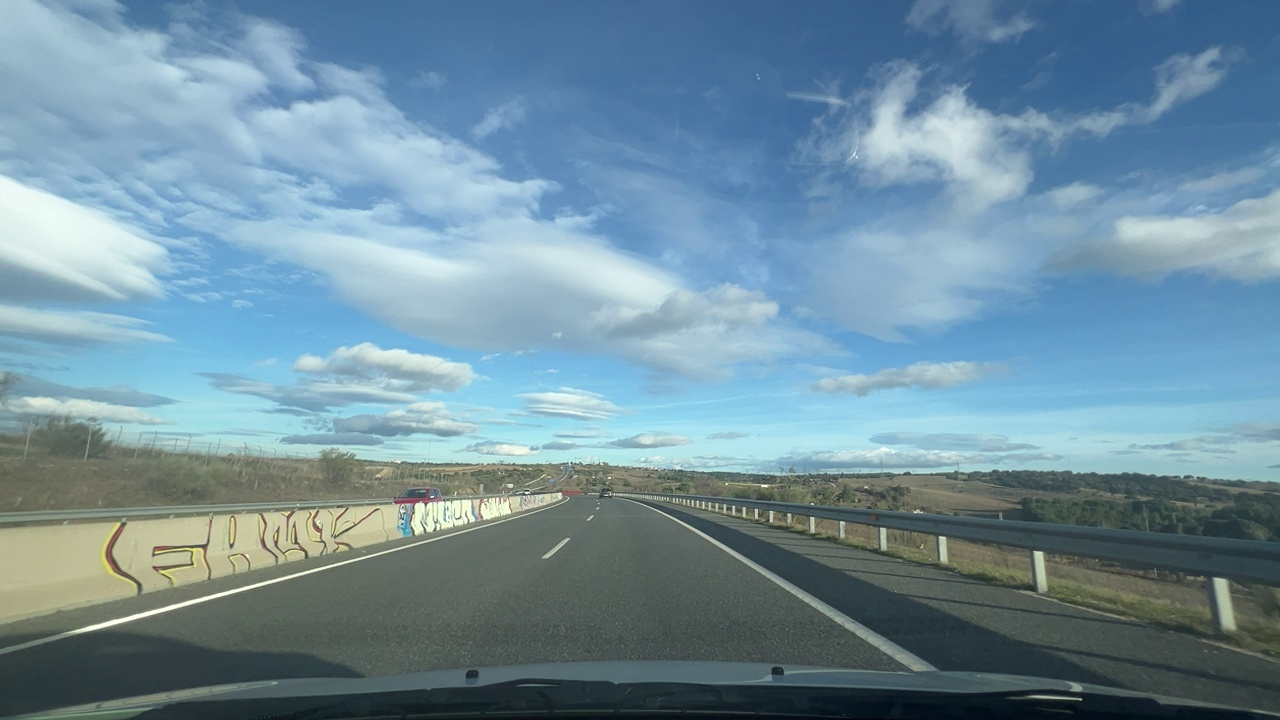
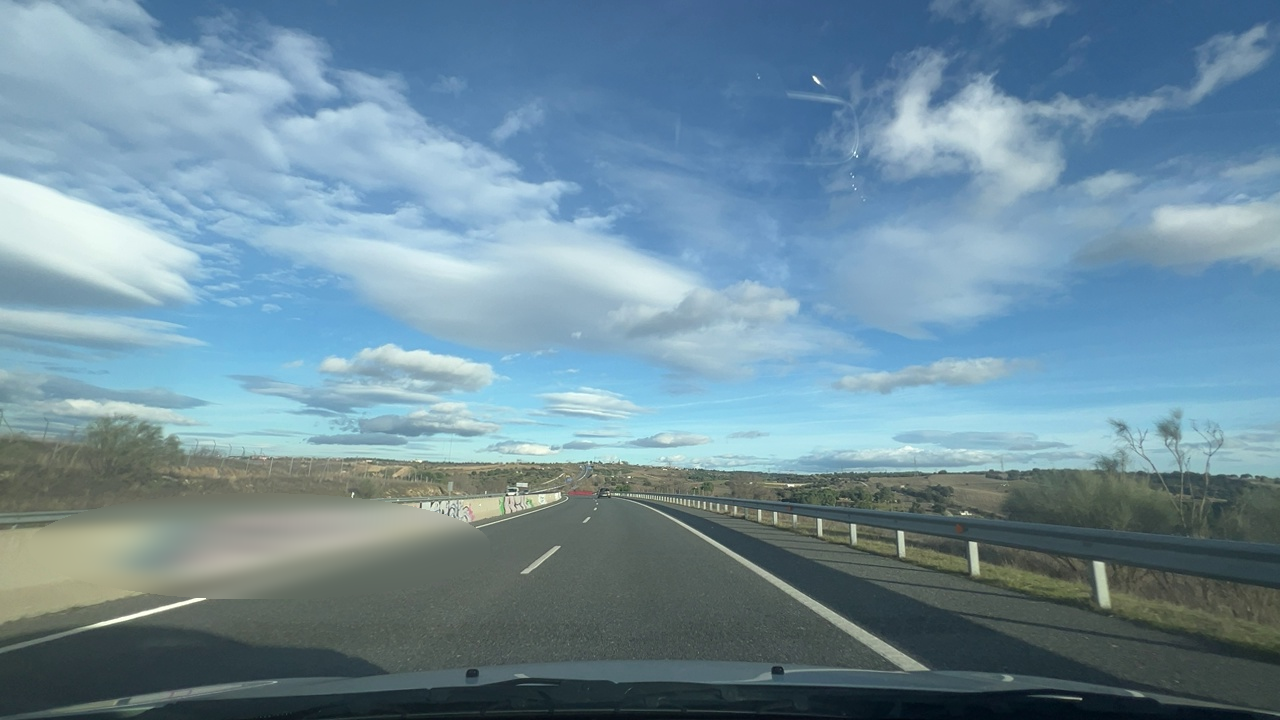
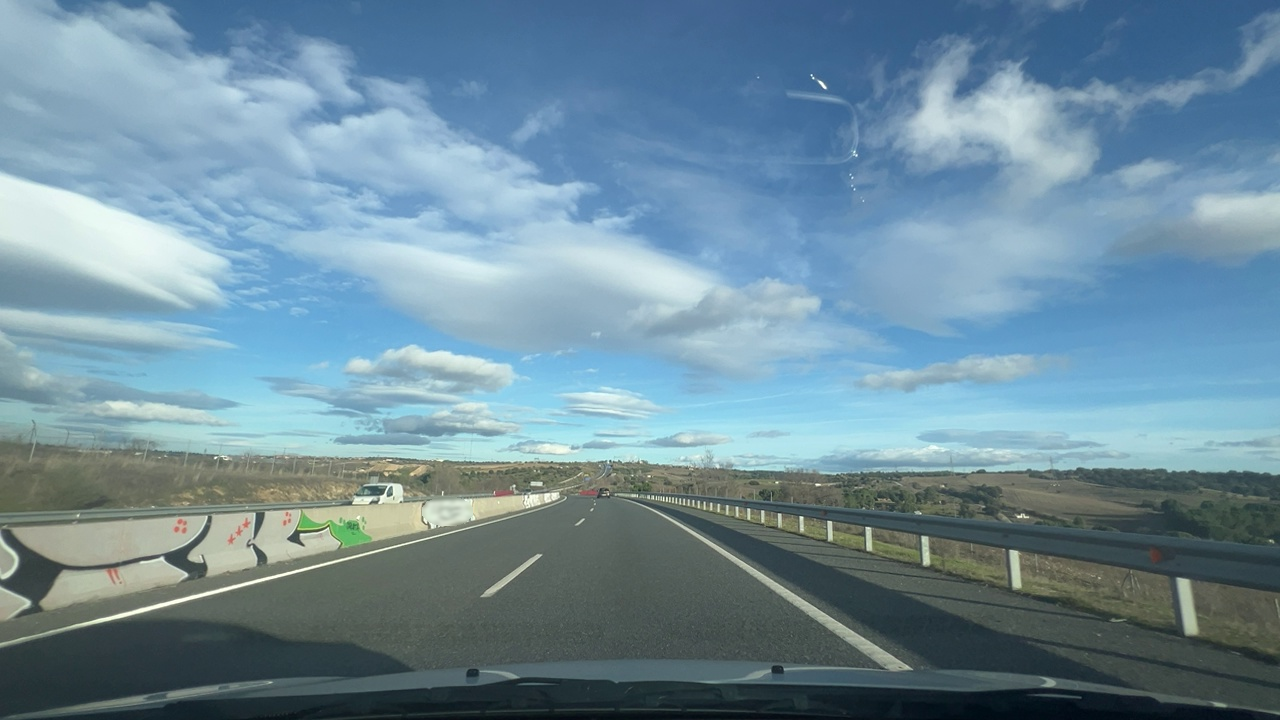
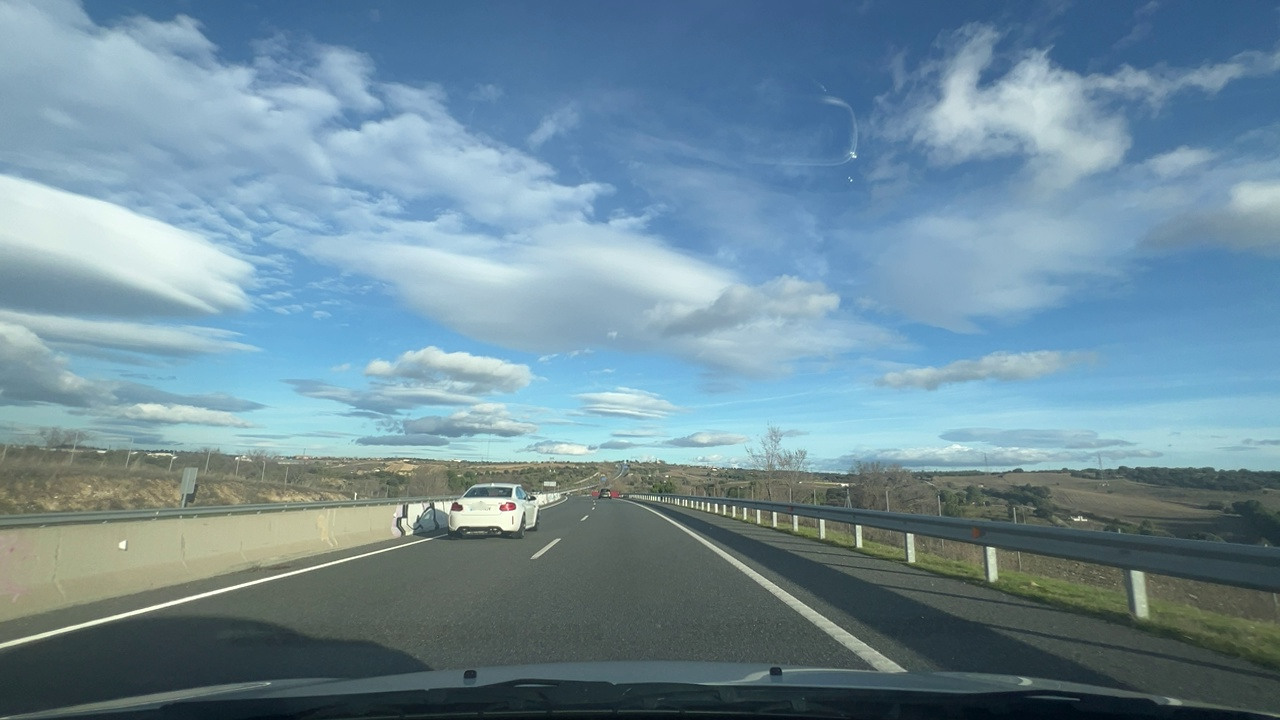
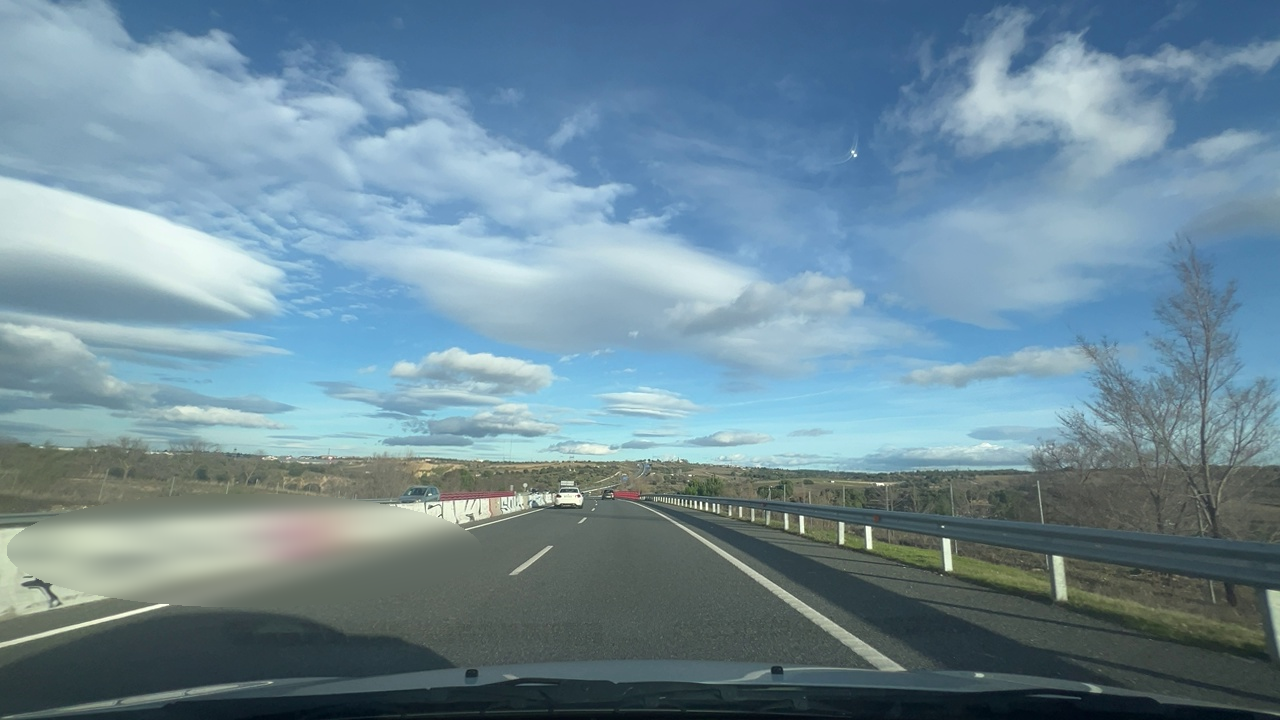
Situation: empty
Question: Is the ego vehicle traveling on a highway?
Answer: Yes
Reasoning: Multiple wide lanes and highway-style signage indicate a highway environment.

Situation: empty
Question: Is the ego vehicle entering or exiting a highway?
Answer: No
Reasoning: The ego vehicle is neither entering or exiting the highway

Situation: empty
Question: Are speed bumps, crosswalks, or construction-related obstacles present in the ego lane?
Answer: No
Reasoning: There are no objects visible in the ego lane

Situation: empty
Question: Do you observe any red traffic light regulating the ego lane?
Answer: No
Reasoning: There are no visible traffic lights ahead